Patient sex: M
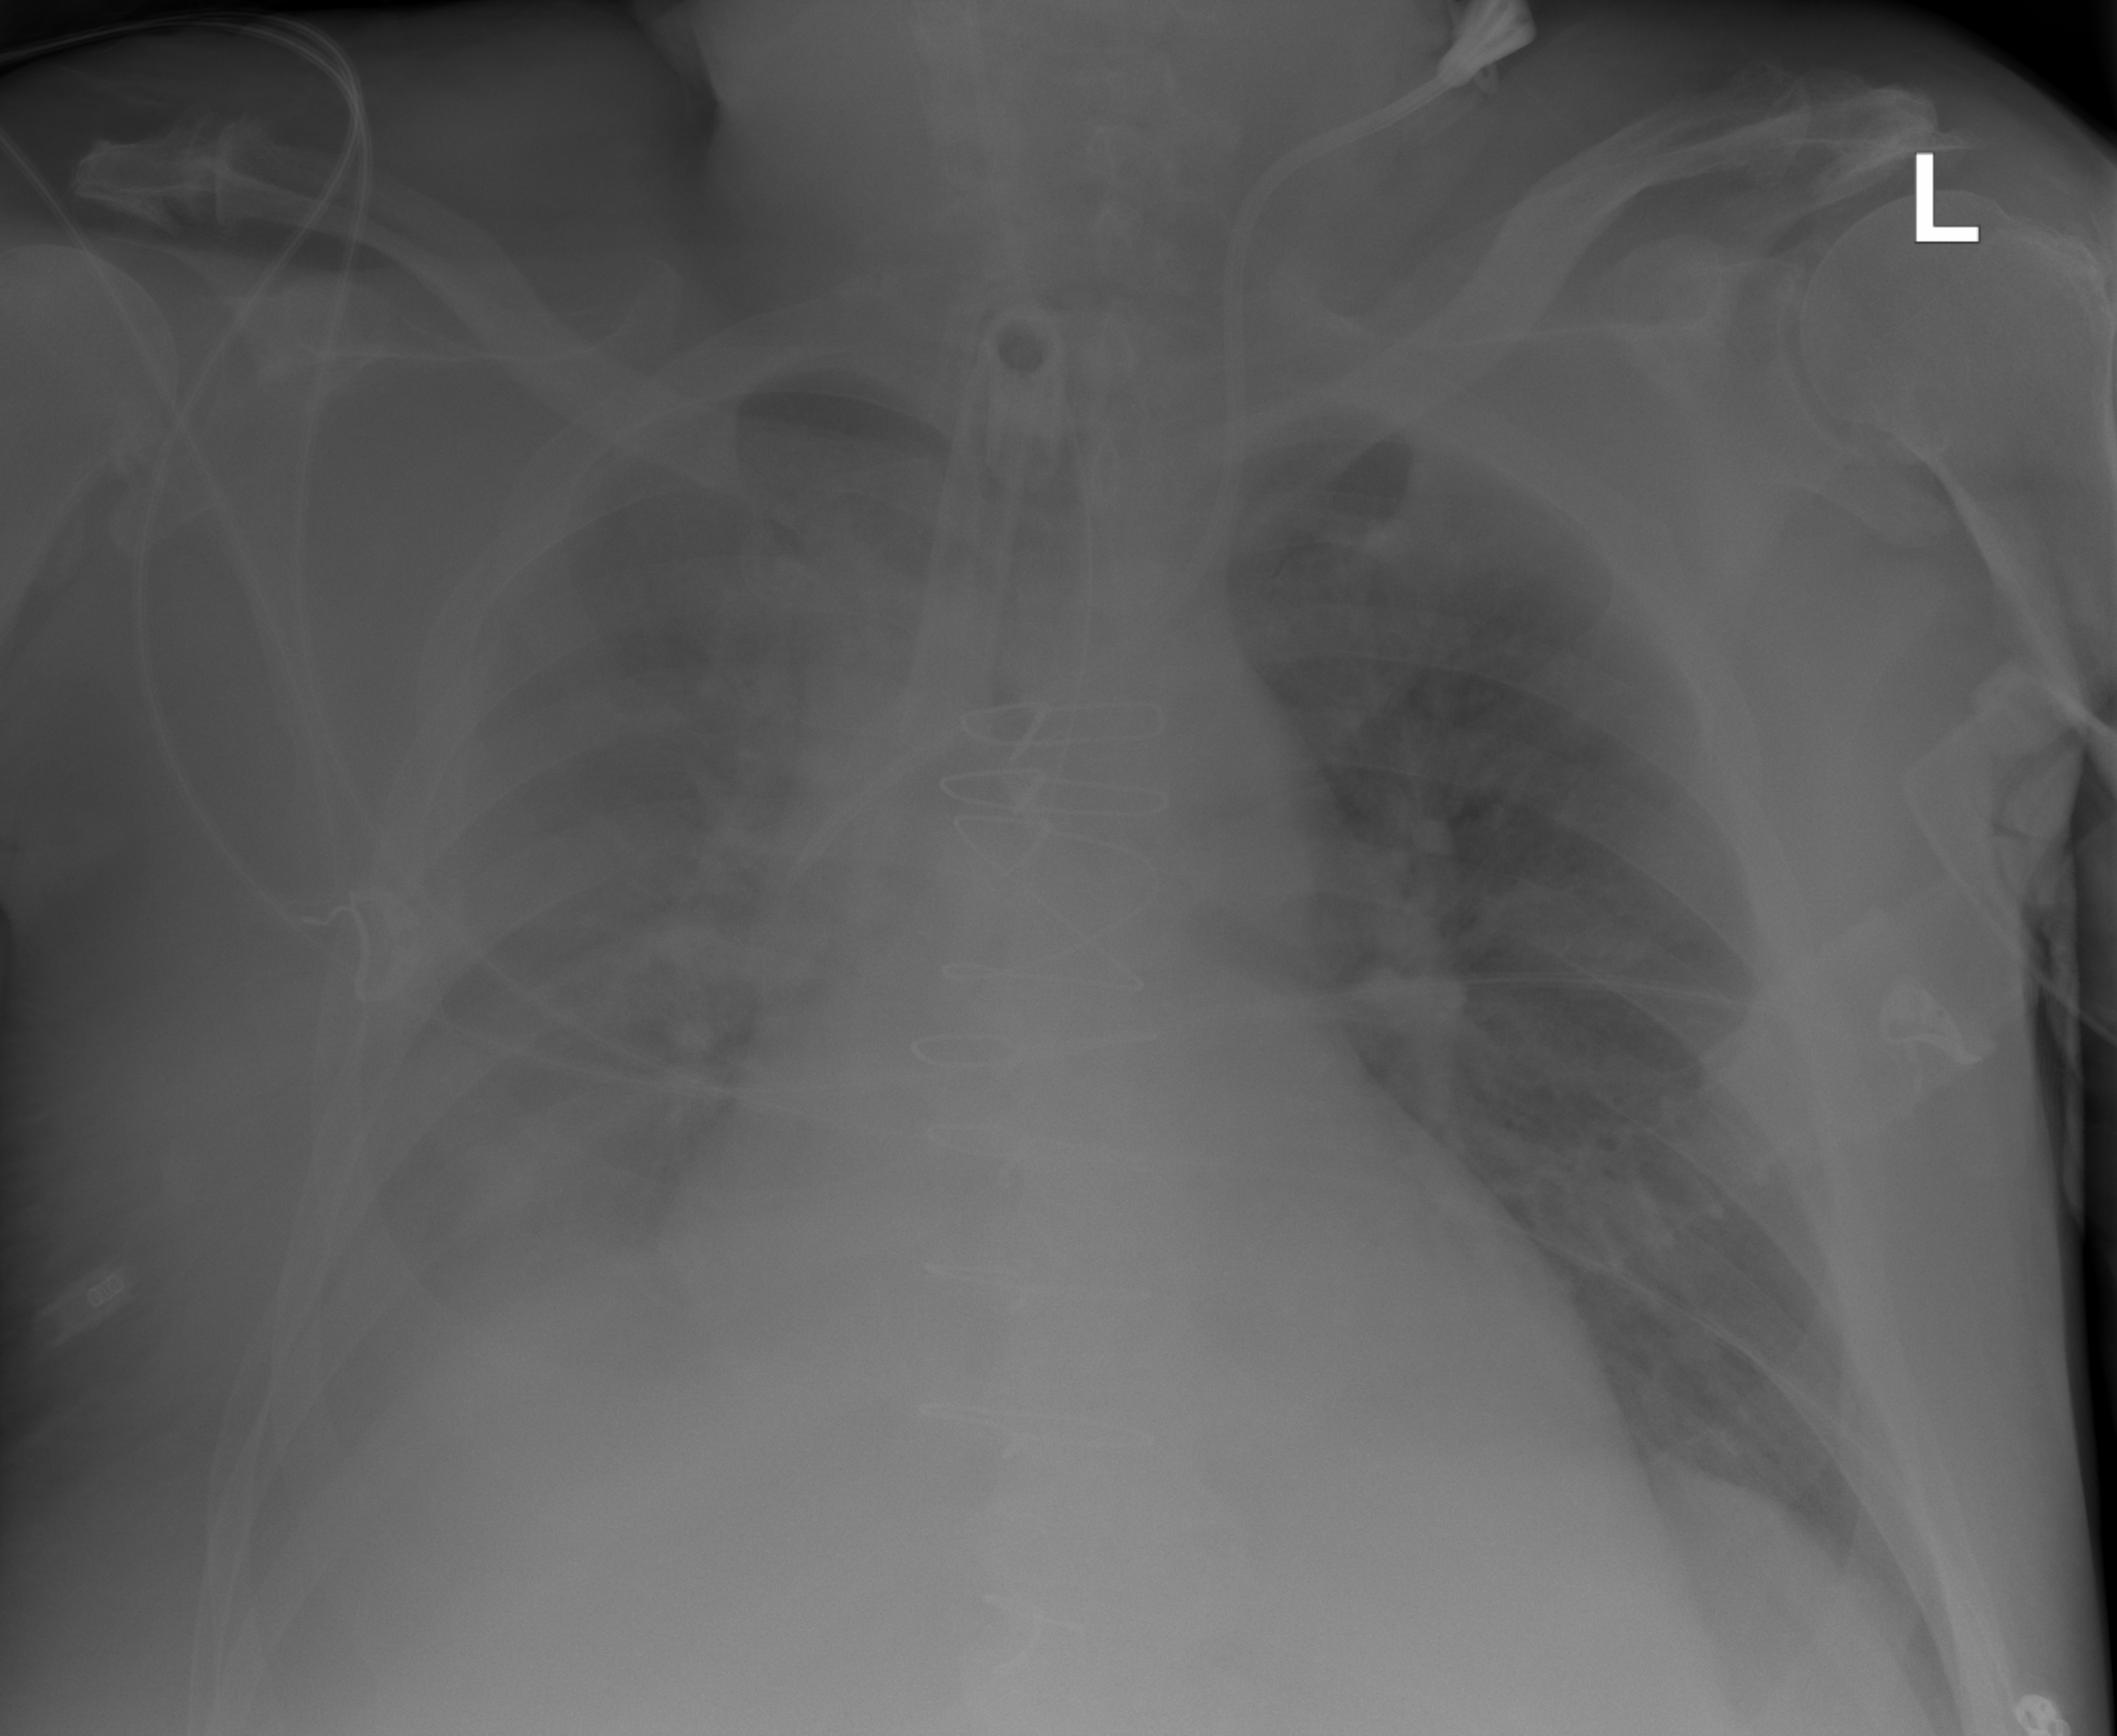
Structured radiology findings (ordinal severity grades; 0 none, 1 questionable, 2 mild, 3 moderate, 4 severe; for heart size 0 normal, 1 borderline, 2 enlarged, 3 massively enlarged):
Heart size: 0
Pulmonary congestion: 0
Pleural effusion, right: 3
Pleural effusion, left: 0
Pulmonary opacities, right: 0
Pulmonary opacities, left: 0
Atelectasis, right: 3
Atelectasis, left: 0